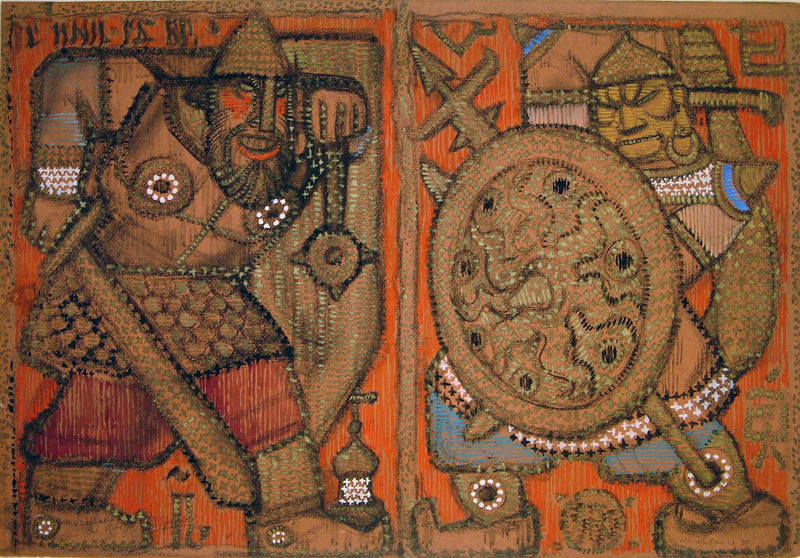
Titel: Grad Kitezh, Grad Kitezh
Künstler: Nikolai Benua
Standort: Amherst (Massachusetts, USA)
Institution: Mead Art Museum, Amherst College
Schlagwörter: blue, fight, red, soldier, sword, white, tapestry, two, orange, armor, armour, helmet, uniform, fabric, line, battle, beard, mark, earring, west, shield, warrior, chinese, mask, japan, china, orient, kitsch, mongolia, teppich, embroidery, krieger, warriors, bestimmt teuer, east, samurai, tapestru